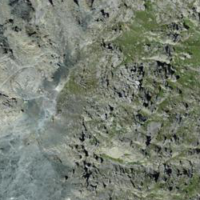
EUNIS habitat code: 48
Species observed at this site:
Saxifraga exarata
Primula hirsuta
Ranunculus glacialis
Sedum alpestre
Saxifraga oppositifolia
Androsace alpina